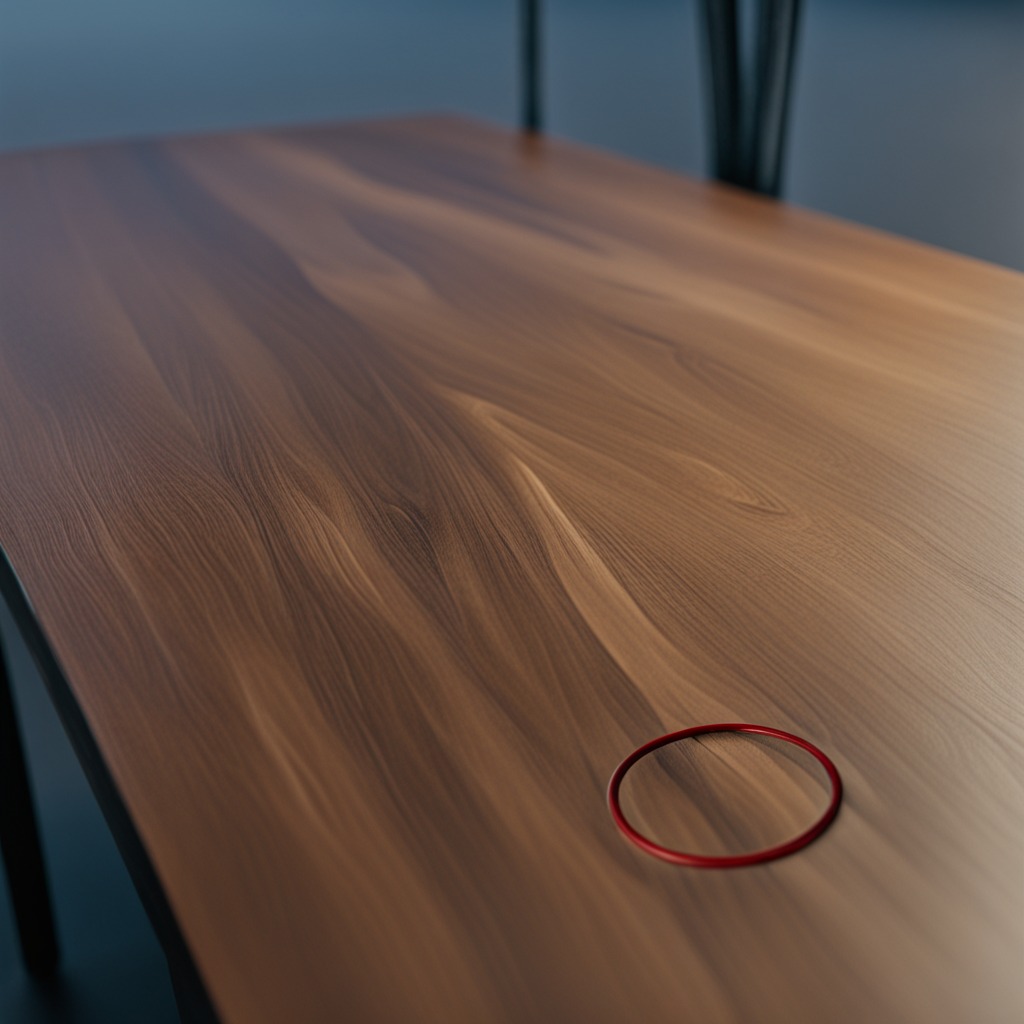
A rubber O-ring lies on the table.